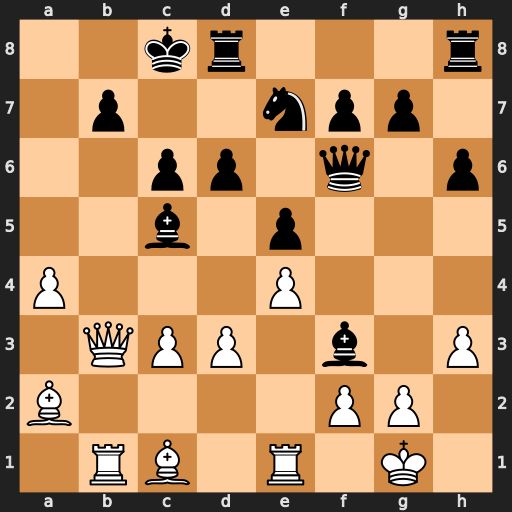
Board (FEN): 2kr3r/1p2npp1/2pp1q1p/2b1p3/P3P3/1QPP1b1P/B4PP1/1RB1R1K1
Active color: w
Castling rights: -
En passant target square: -
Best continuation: Qxb7#